Question: My batch file works correctly when I run it directly. It's purpose is to copy a folder and it's content's to another location.
'''
@echo off
XCOPY /E "C:\BuildAgent empuildTmp" "C:\Automation Results\Latest"
'''
But when I execute this batch file via TeamCity Command Line, the new folder is created but none of the contents are copied to it. All that shows in the new folder is some 'teamcity' files.

I cannot figure out what is happening here. I created a Powershell TeamCity build step to execute the batch file and it had the same resulting outcome.
I would have assumed that TeamCity solely executed the batch file I point it towards and is not concerned what is inside the batch file! But why then can I run it locally successfully but TeamCity does not bahave in the same way.
Does TeamCity have conflicts with XCOPY commands?
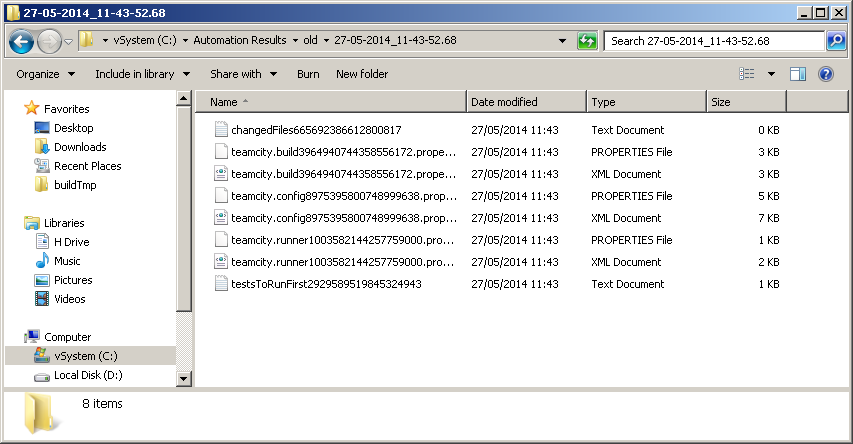
Answer: TeamCity does not conflict with XCopy. At the point the step runs I think it is executing correctly. The files you are expecting are probably not in the folder at that point. The TeamCity files you are seeing are the files from C:\BuildAgent empuildTmp when the step runs.